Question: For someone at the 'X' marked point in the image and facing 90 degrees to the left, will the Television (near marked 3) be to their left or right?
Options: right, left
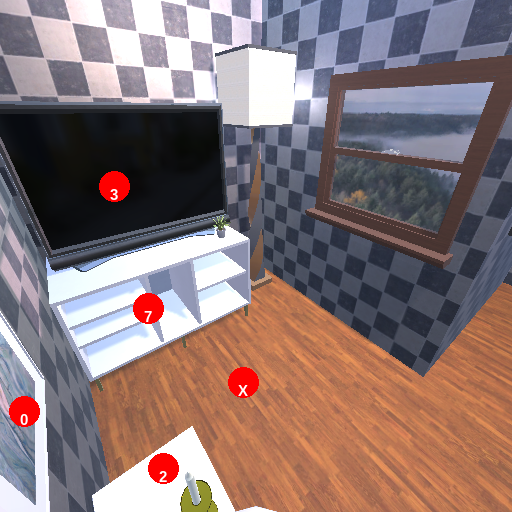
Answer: right